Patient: sex F, age 56
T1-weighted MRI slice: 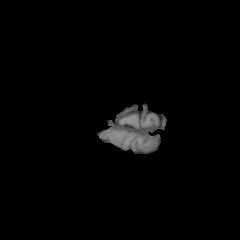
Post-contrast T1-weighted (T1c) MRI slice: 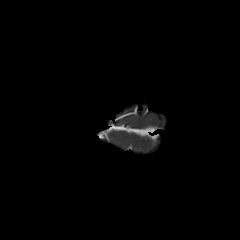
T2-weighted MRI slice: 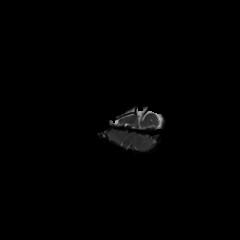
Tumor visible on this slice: no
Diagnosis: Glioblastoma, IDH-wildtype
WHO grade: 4